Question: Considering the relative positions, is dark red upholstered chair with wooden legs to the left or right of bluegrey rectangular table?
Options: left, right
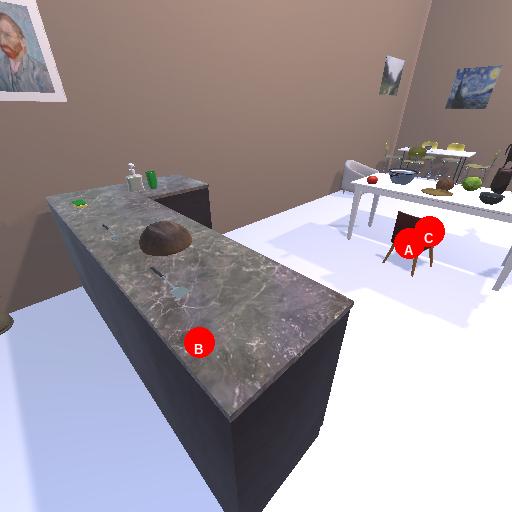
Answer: left